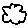
Label: cloud